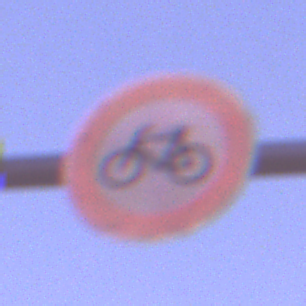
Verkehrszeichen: VerbotRadverkehr
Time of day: Dawn
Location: Outdoor (Nature)
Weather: PartlyCloudy
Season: NotSpecified
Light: Natural